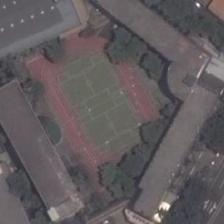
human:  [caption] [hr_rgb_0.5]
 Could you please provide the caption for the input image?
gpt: a playground is surrounded by some green trees and several buildings .

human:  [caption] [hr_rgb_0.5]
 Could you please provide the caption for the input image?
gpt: some green trees and several long buildings are around a playground .

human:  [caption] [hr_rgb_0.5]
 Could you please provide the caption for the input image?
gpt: a grey playground locate in a fan-shaped area .

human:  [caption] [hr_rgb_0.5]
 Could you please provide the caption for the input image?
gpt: the playground is located in this irregular area, which is srrounded by trees, buildings and bustling roads .

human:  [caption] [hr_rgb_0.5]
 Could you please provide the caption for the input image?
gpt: a playground is surrounded by some trees several long buildings .